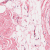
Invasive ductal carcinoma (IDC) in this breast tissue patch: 0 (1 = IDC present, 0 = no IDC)